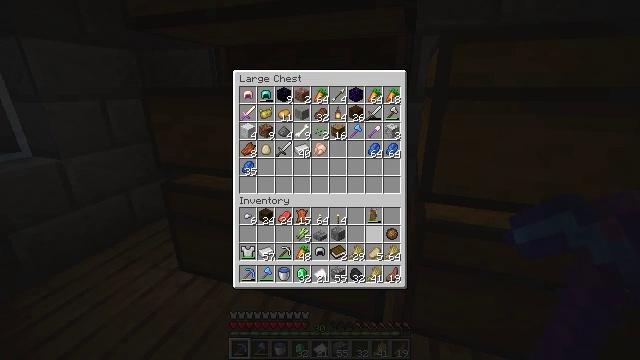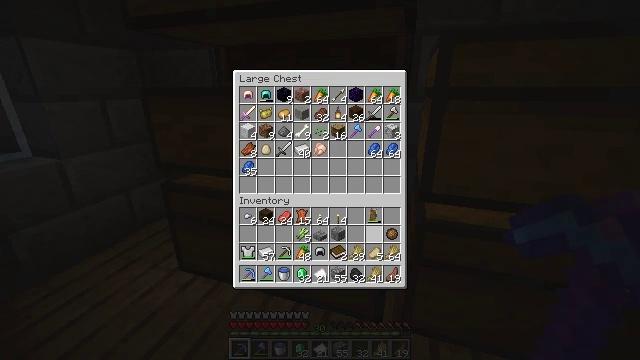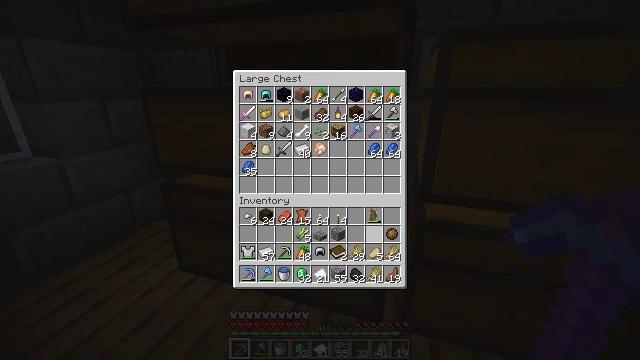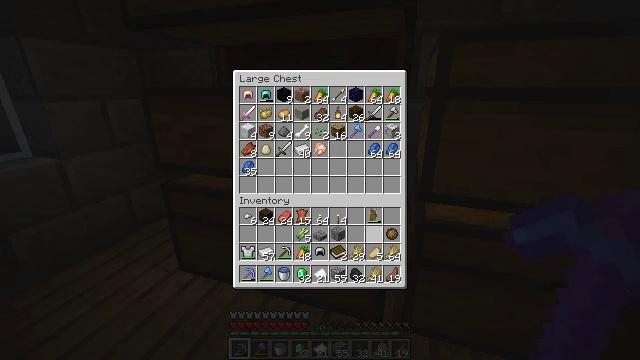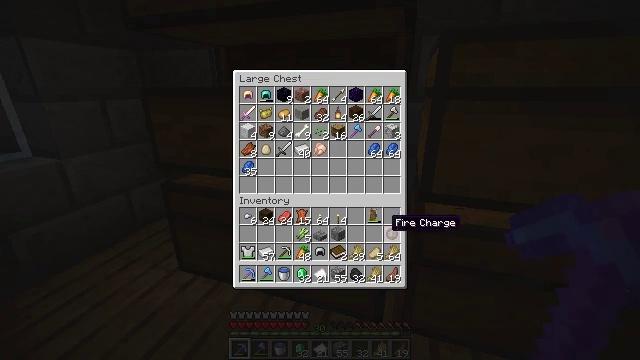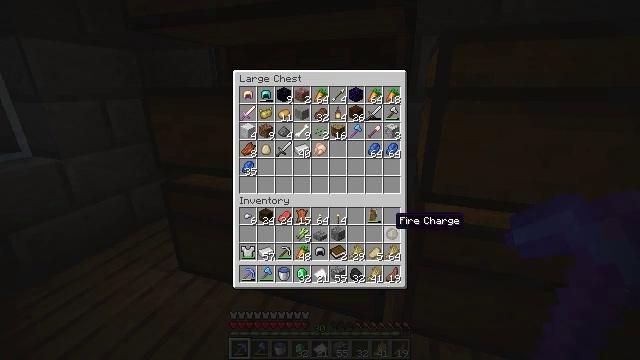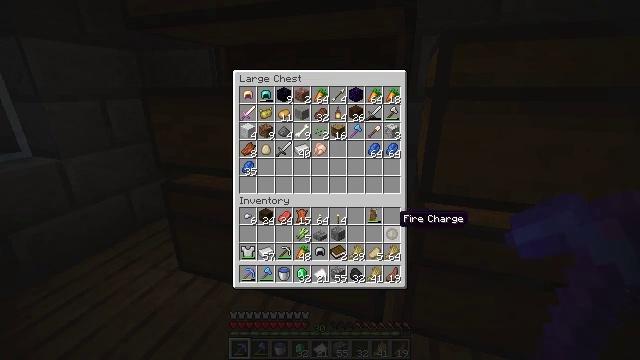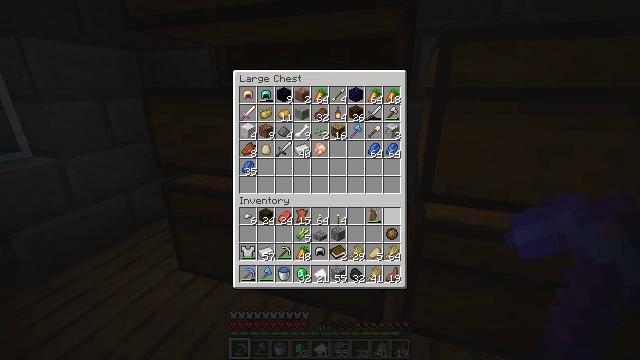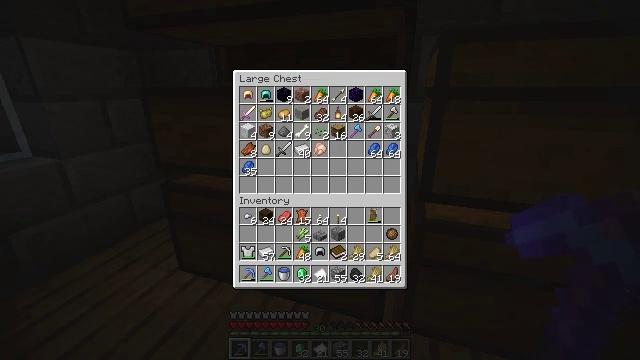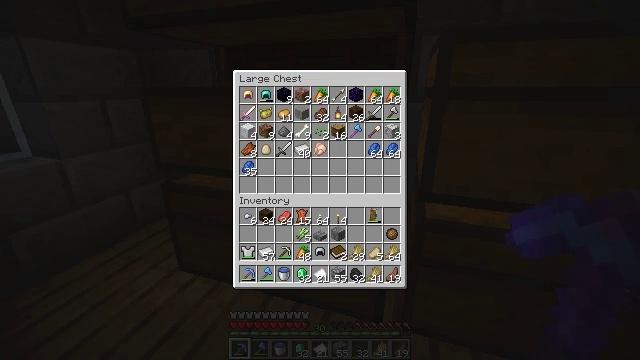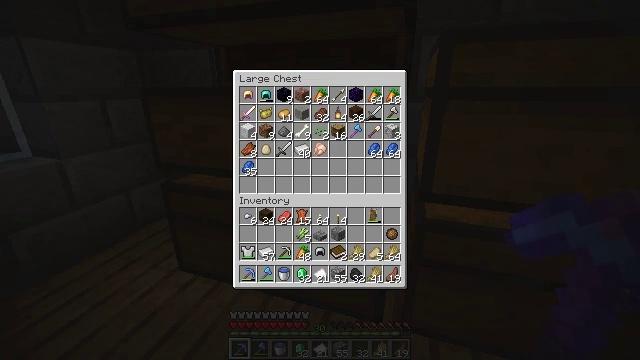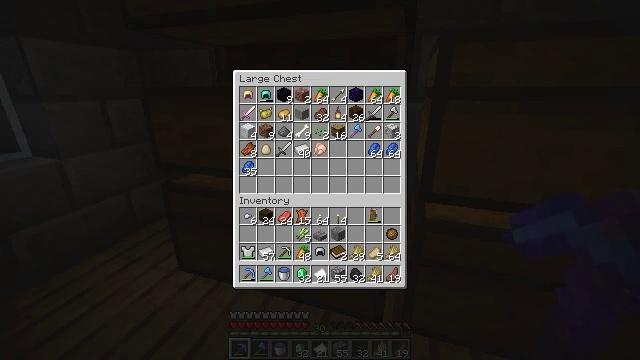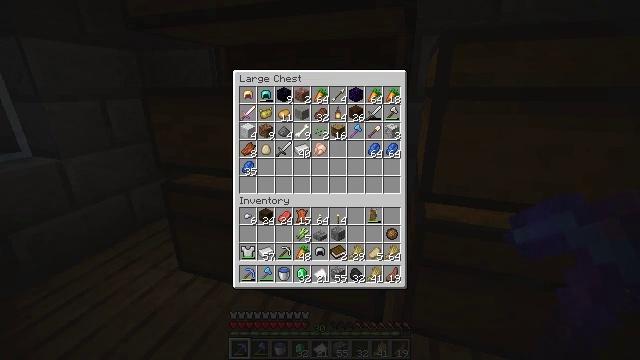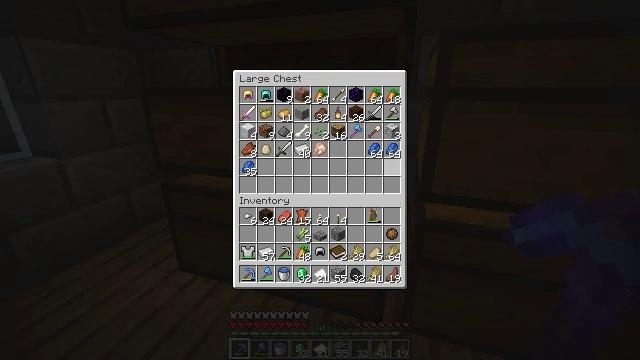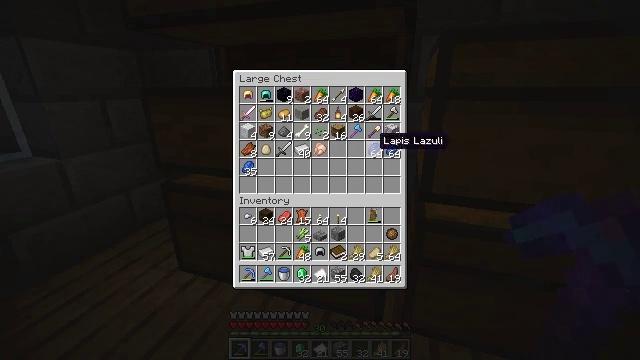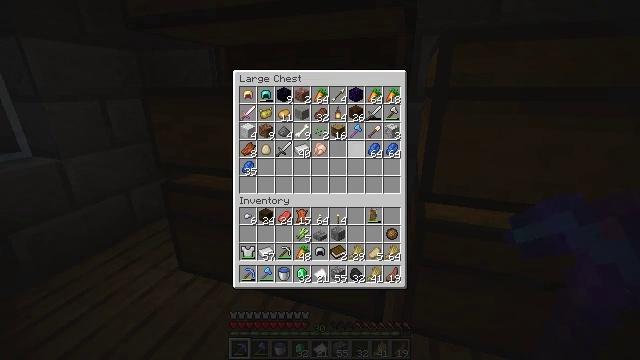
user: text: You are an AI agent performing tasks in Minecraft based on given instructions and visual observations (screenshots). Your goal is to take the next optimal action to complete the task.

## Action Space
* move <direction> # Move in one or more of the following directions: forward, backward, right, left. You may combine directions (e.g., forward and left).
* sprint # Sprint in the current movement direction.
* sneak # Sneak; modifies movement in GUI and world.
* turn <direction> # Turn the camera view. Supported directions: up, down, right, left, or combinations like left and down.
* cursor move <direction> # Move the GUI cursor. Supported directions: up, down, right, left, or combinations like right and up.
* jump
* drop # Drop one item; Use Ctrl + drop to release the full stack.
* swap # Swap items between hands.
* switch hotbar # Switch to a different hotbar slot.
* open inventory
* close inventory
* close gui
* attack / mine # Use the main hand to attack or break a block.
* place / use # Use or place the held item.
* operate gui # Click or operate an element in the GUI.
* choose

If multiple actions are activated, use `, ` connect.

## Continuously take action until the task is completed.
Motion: motion action
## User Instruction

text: Open the crafting table and craft iron nugget using iron ingot.
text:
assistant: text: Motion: no_op
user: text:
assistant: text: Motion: no_op
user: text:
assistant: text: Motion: no_op
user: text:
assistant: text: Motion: no_op
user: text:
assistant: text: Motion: no_op
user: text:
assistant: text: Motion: no_op
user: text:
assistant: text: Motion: cursor move right
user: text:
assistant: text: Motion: cursor move right
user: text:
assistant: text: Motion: no_op
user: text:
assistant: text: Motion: no_op
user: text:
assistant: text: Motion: no_op
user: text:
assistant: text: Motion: cursor move up
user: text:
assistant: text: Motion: cursor move left and up
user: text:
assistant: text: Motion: cursor move left and up
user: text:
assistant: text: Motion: cursor move left
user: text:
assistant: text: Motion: cursor move left
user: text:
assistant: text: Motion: cursor move left
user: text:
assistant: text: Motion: cursor move left
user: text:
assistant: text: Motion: no_op
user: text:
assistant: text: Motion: cursor move right and down
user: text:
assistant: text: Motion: cursor move right and down
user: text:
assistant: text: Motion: cursor move right
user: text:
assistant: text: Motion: turn right and up, close gui
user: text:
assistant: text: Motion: turn right and up
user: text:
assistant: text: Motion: turn right and up
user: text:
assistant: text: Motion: turn right and up
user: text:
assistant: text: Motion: turn right and up
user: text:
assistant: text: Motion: move forward, turn right and up
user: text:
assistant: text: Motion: move forward
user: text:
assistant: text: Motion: move forward